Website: bh-photo
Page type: cart
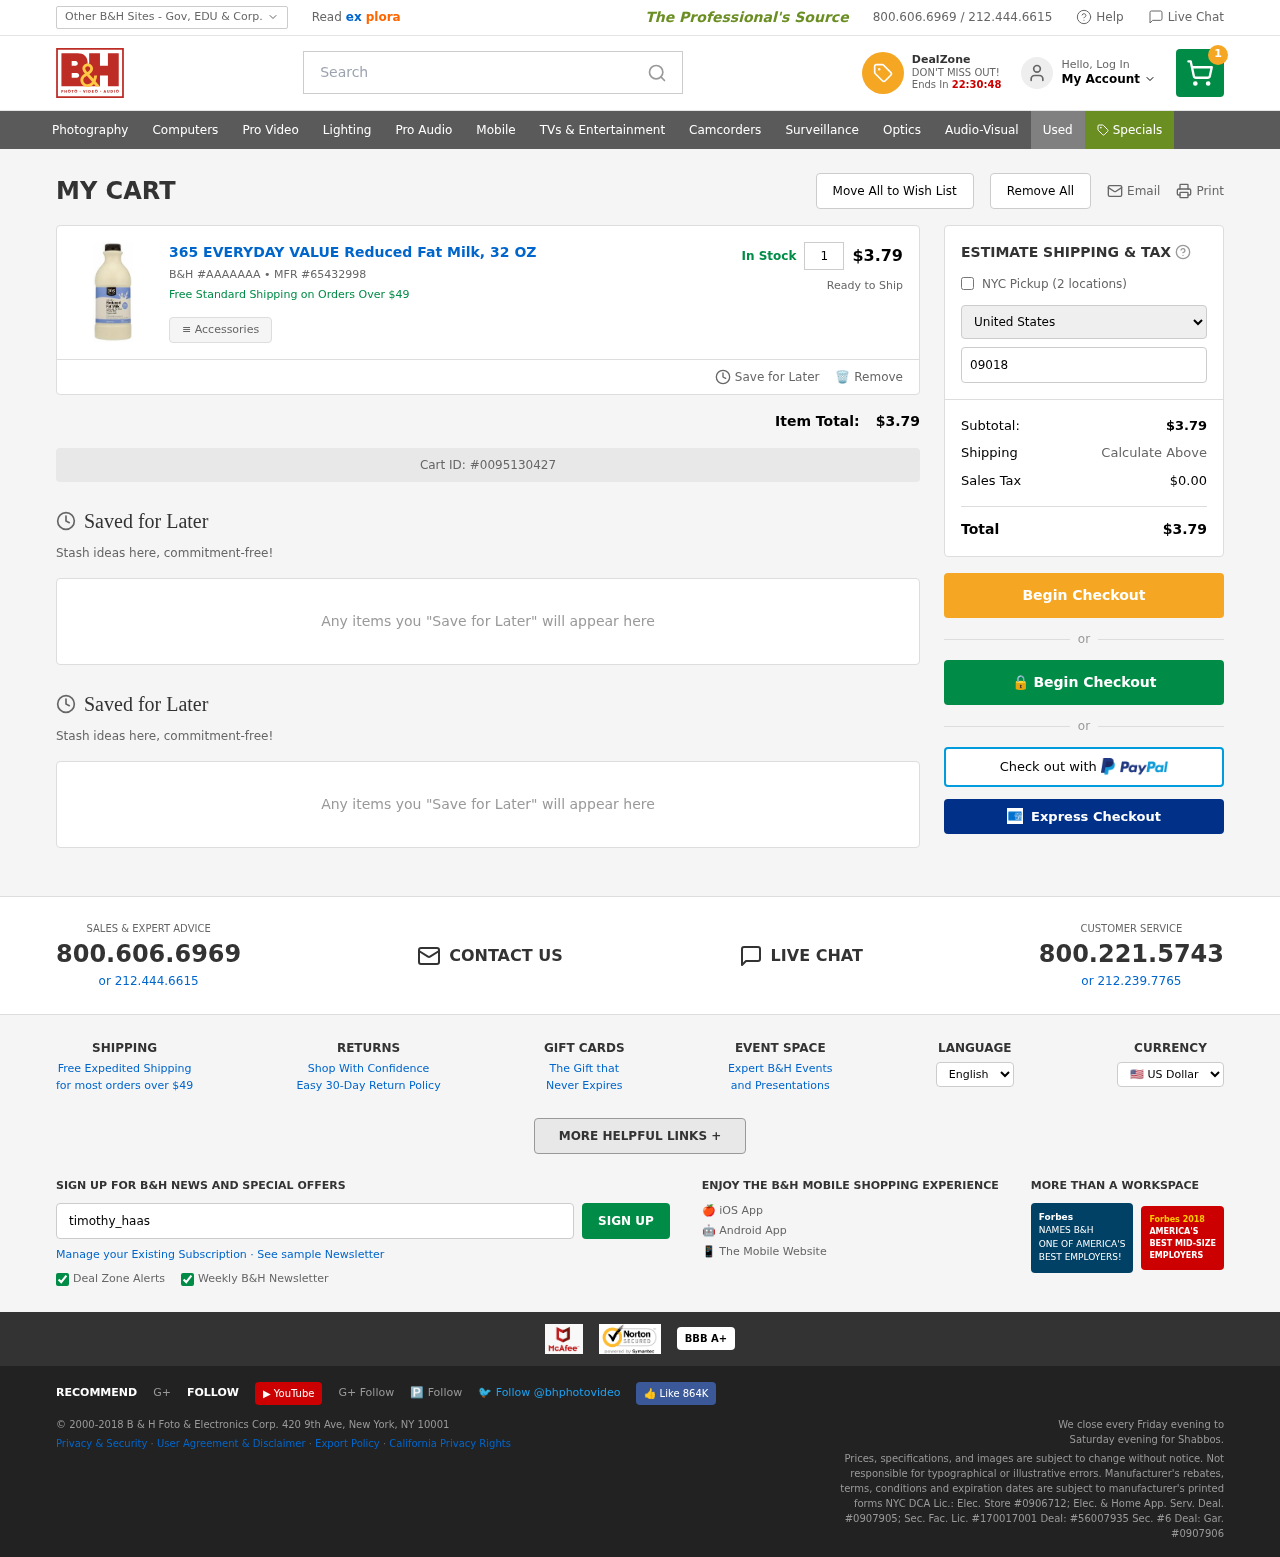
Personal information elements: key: PII_COUNTRY
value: United States
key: PII_EMAIL
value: timothy_haas@yahoo.com
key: PII_POSTCODE
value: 09018
Product elements: key: PRODUCT1_NAME
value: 365 EVERYDAY VALUE Reduced Fat Milk, 32 OZ
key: PRODUCT1_QUANTITY
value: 1
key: PRODUCT1_SKU
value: AAAAAAA
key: PRODUCT1_MFR
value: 65432998
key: PRODUCT1_SUBTOTAL
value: $3.79
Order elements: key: ORDER_NUM_ITEMS
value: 1
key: ORDER_SUBTOTAL
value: $3.79
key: ORDER_ID
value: #0095130427
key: ORDER_TAX
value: $0.00
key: ORDER_TOTAL
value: $3.79
Search elements: key: HEADER_SEARCH
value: Search